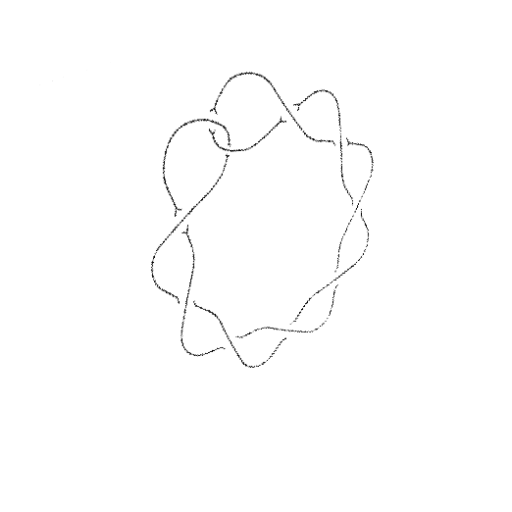
Crossing number: 10